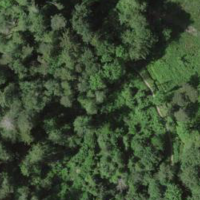
EUNIS habitat code: 44
Species observed at this site:
Fagus sylvatica